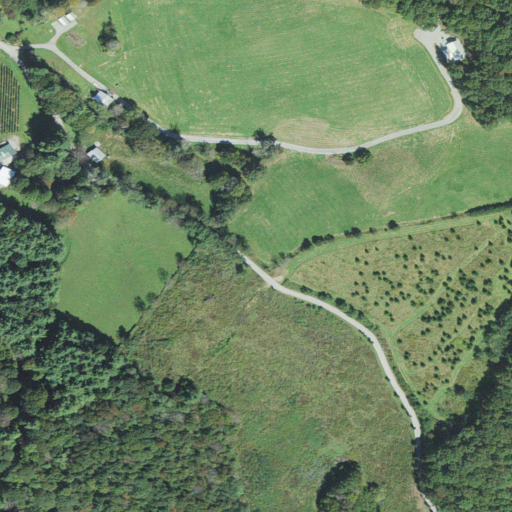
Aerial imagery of gap in North Carolina named Windy Gap containing shrub, deciduous forest, mixed forest, open development, pasture, evergreen forest, and low intensity development